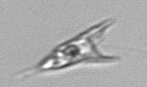
Label: Chrysochromulina_lanceolata